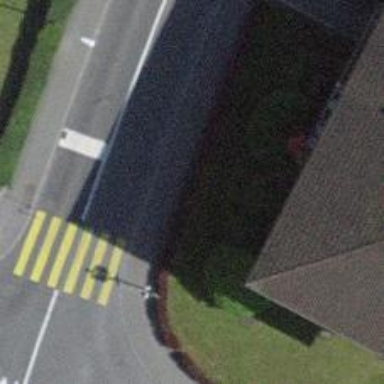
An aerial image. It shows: Kerb serving as barrier.